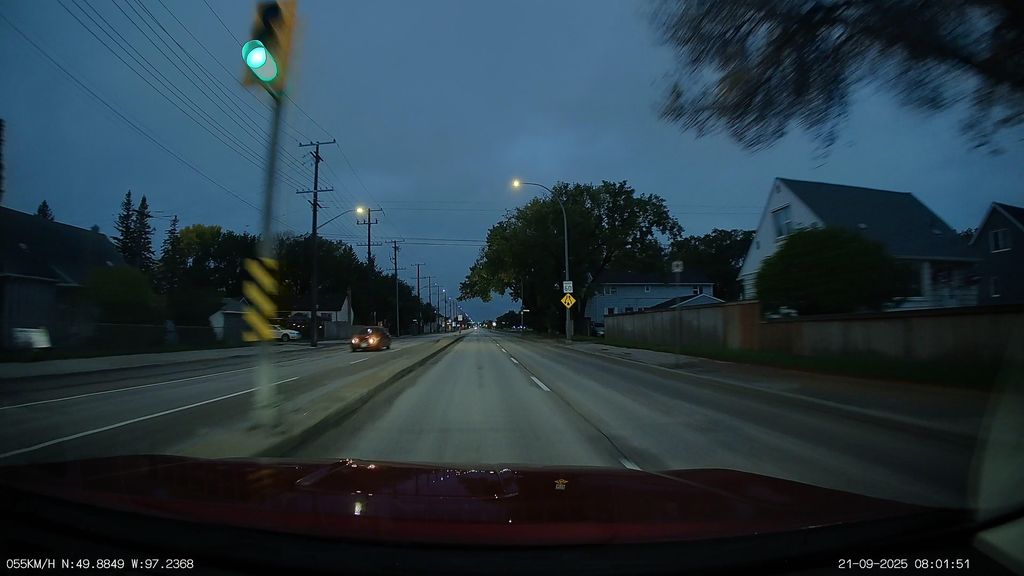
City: winnipeg